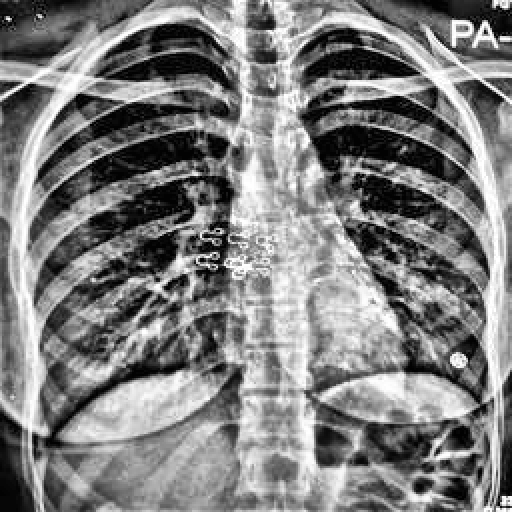
Finding: TUBERCULOSIS